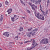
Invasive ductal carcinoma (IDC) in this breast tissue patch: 1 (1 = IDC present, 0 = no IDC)